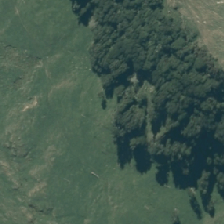
Land cover: indigenous_forest